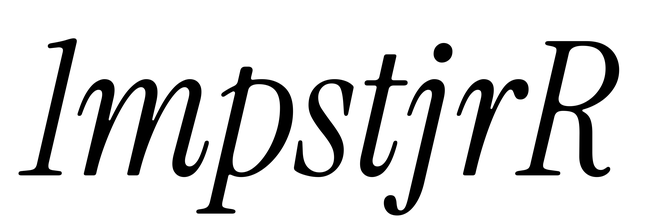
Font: InstrumentSerif-Italic